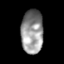
Tissue: skin
Cell type: Epithelial cells
Senescence score: 0.2662
Nuclear area (px): 945
Mean DAPI intensity: 147.413